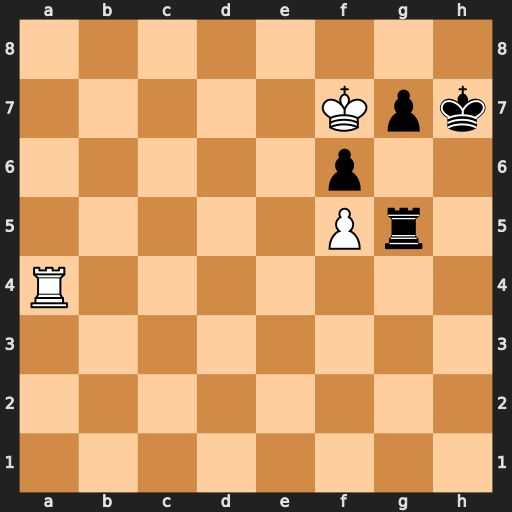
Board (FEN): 8/5Kpk/5p2/5Pr1/R7/8/8/8
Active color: w
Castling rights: -
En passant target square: -
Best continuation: Rh4+ Rh5 Rxh5#